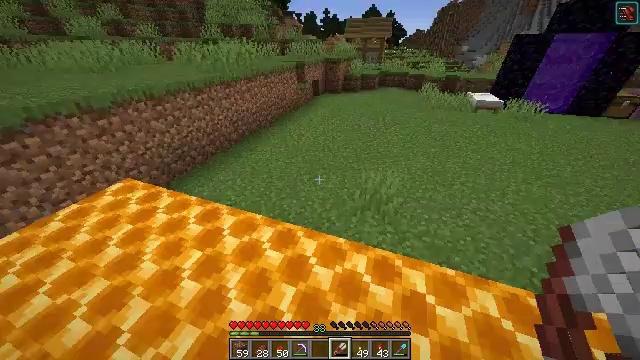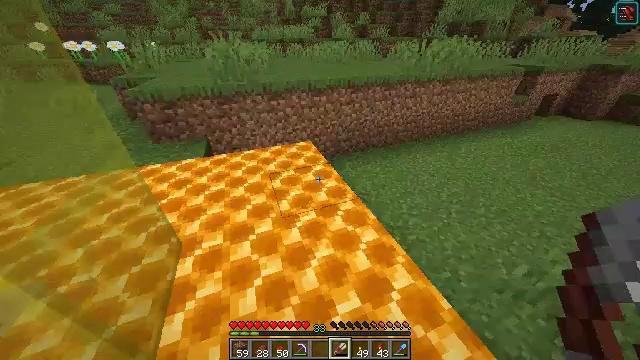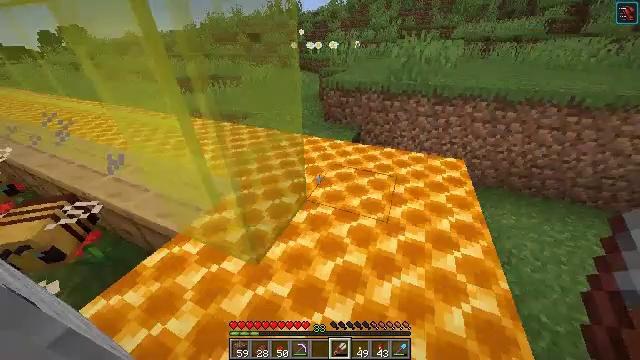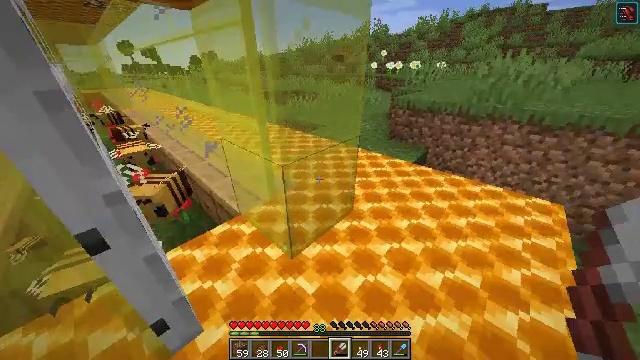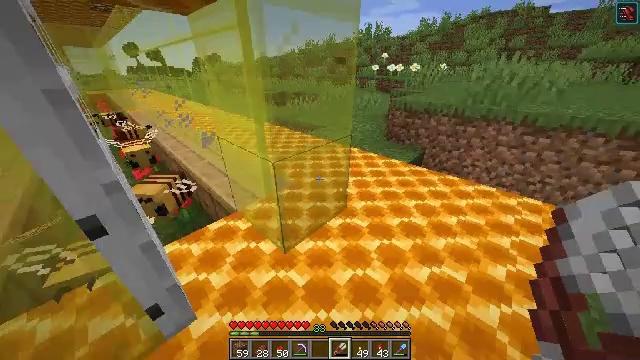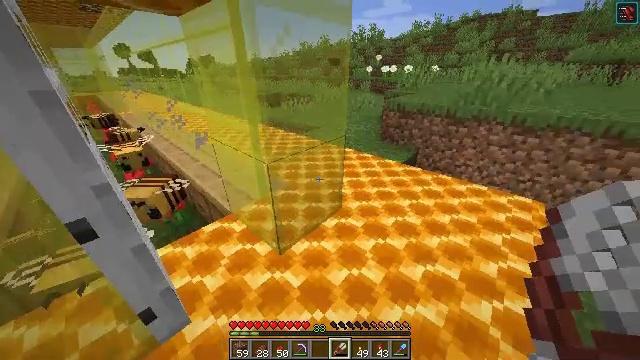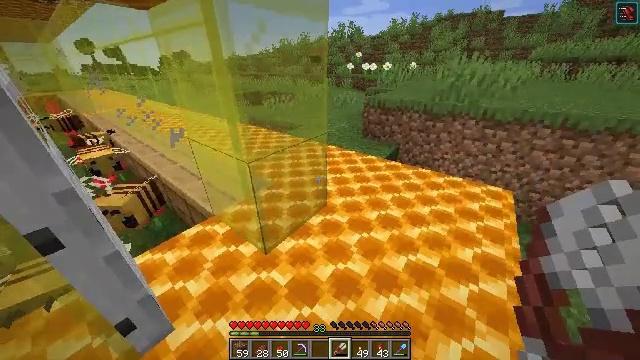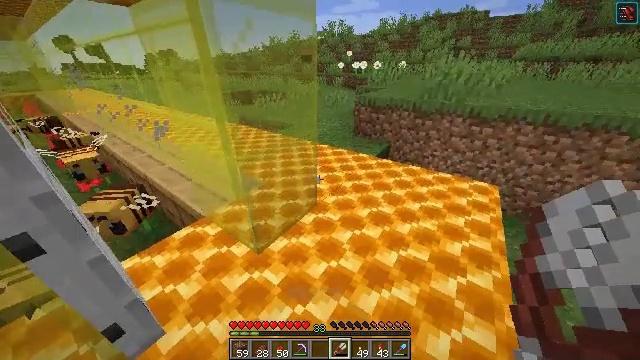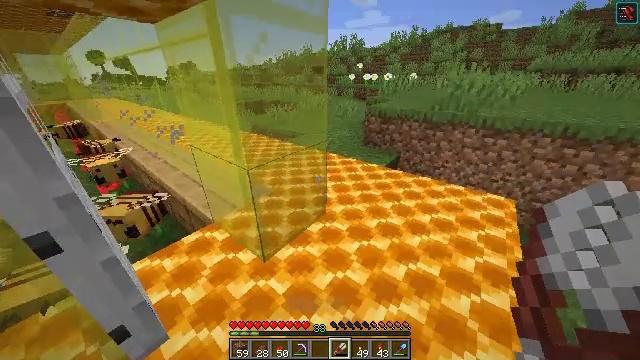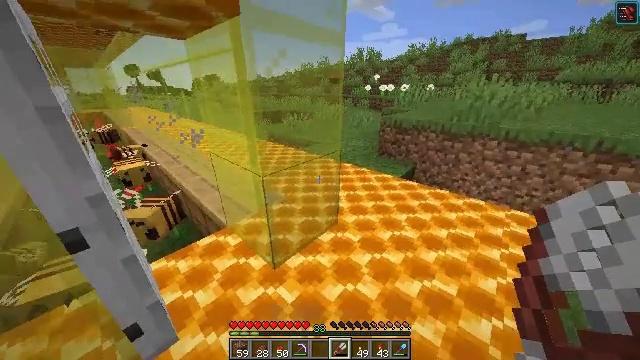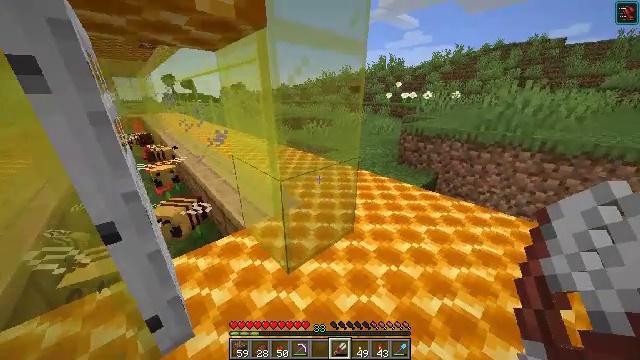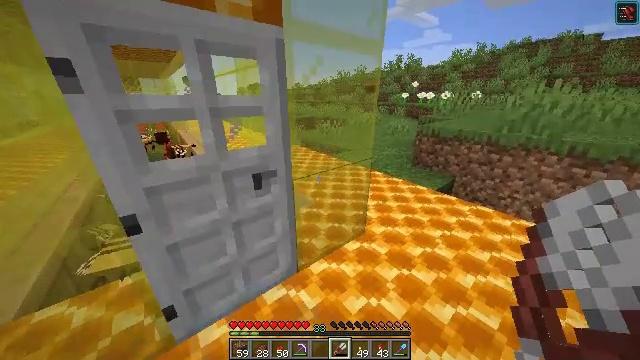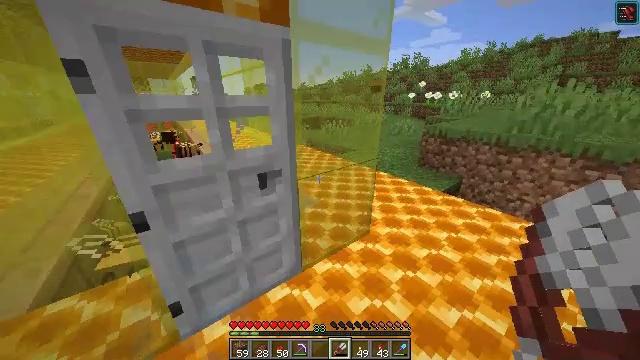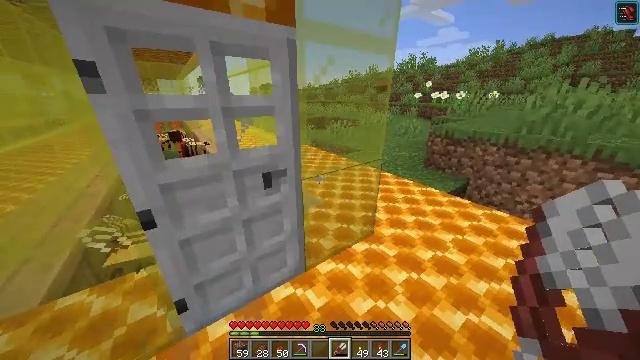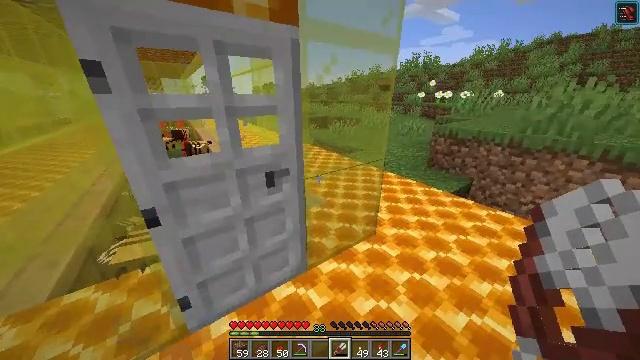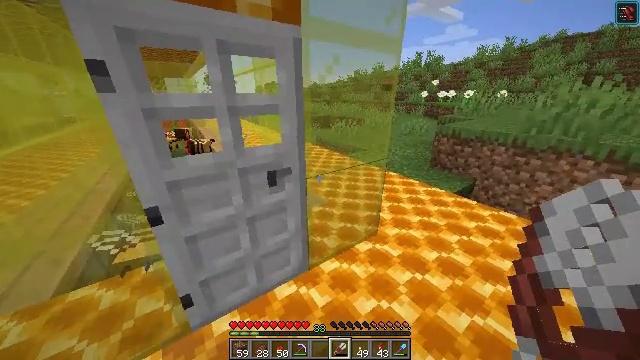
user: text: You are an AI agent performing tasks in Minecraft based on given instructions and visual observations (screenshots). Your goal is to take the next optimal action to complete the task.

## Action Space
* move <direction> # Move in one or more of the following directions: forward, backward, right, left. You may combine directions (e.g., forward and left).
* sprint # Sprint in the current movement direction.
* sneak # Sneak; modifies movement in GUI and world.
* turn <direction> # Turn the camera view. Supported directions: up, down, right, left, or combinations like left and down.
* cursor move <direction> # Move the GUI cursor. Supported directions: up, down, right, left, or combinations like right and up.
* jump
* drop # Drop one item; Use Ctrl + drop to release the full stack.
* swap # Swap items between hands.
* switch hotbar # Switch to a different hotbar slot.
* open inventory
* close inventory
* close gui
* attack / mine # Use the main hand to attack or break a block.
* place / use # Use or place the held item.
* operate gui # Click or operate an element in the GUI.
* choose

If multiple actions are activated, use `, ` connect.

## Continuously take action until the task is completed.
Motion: motion action
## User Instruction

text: Craft a honeycomb block.
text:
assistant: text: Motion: move forward and move right, turn left
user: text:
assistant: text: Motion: turn left
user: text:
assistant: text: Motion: turn left and up
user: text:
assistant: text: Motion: no_op
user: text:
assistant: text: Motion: turn right
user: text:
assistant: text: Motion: turn right
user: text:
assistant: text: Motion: turn right
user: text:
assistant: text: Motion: turn left and up
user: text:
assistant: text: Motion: turn left and up
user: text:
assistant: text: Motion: turn left and up
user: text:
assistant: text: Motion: turn left
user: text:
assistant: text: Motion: turn left
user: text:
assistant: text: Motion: turn left
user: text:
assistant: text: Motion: no_op
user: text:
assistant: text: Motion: no_op
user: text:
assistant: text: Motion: no_op
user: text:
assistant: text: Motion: turn left and down
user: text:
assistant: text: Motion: turn left
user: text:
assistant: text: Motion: move left, turn left
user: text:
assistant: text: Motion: move forward and move left
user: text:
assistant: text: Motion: move forward and move left
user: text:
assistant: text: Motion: move forward
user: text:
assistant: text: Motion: no_op
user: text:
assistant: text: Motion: no_op
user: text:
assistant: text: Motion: no_op
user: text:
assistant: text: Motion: no_op
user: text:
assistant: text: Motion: no_op
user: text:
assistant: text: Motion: no_op
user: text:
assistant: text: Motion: no_op
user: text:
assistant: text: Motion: no_op